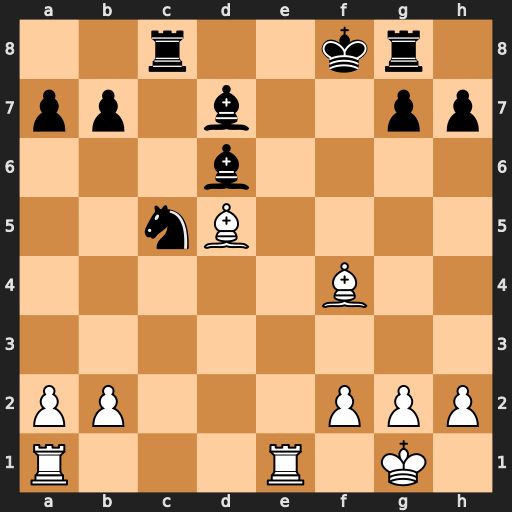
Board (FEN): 2r2kr1/pp1b2pp/3b4/2nB4/5B2/8/PP3PPP/R3R1K1
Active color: w
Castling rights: -
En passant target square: -
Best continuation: Bxd6#